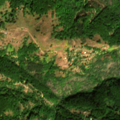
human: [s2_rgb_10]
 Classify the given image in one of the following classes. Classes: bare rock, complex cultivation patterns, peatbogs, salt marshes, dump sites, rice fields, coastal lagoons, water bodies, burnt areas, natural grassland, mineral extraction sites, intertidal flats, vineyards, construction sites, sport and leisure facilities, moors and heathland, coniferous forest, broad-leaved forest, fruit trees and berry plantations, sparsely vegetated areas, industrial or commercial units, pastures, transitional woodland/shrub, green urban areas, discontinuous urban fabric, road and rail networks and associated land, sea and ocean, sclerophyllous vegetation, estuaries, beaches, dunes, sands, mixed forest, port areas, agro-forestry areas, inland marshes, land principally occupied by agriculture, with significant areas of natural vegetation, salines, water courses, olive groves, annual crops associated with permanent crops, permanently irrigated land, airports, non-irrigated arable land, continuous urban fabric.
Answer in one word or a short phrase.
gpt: land principally occupied by agriculture, with significant areas of natural vegetation, broad-leaved forest, mixed forest